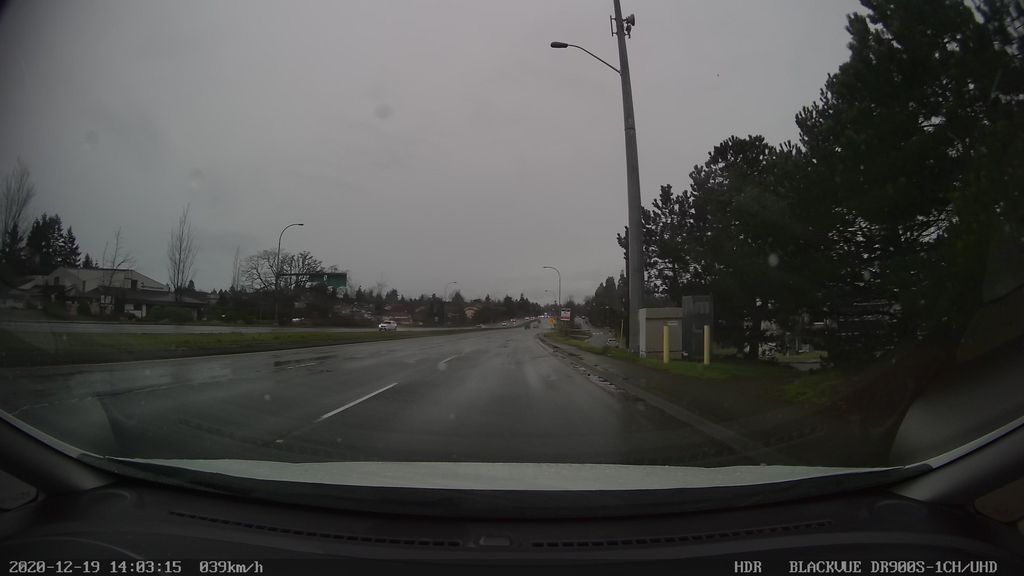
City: victoria